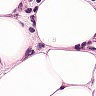
Metastatic tissue present: yes